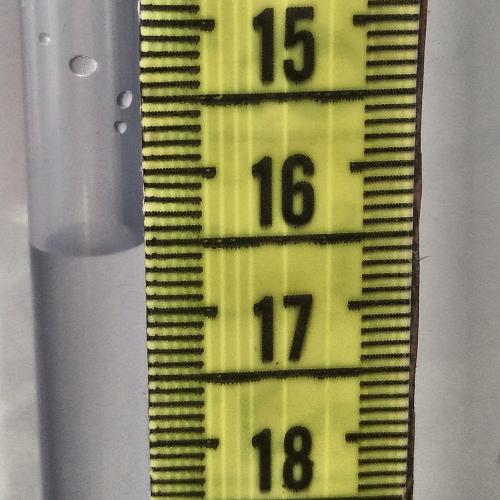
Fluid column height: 16.5 cm